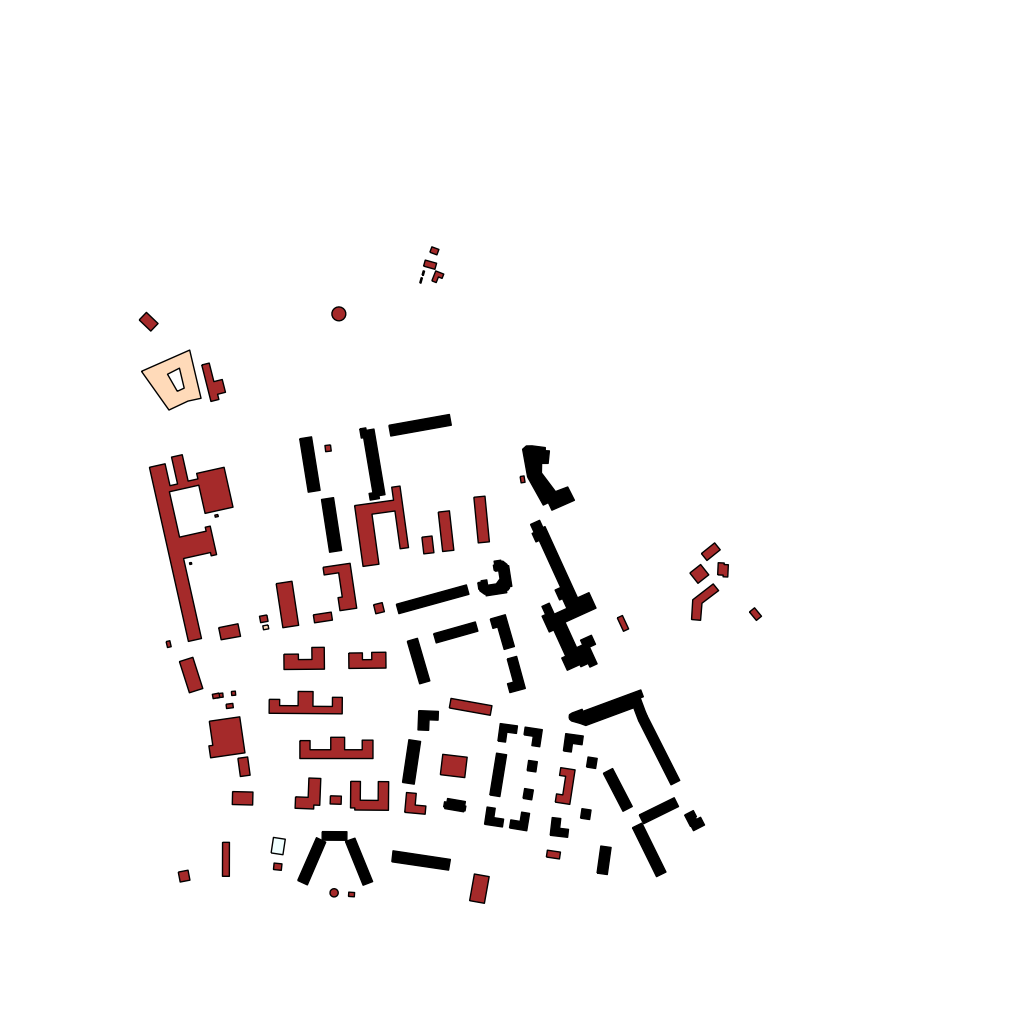
Tags: overhead vector_map, industrial, recreation, residential, special, modern, soviet, high_rise, individual_rise, low_rise, density_1, Building, Facility, Grocery, Hospital, 1.0 km²